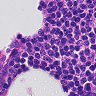
Metastatic tissue present: no